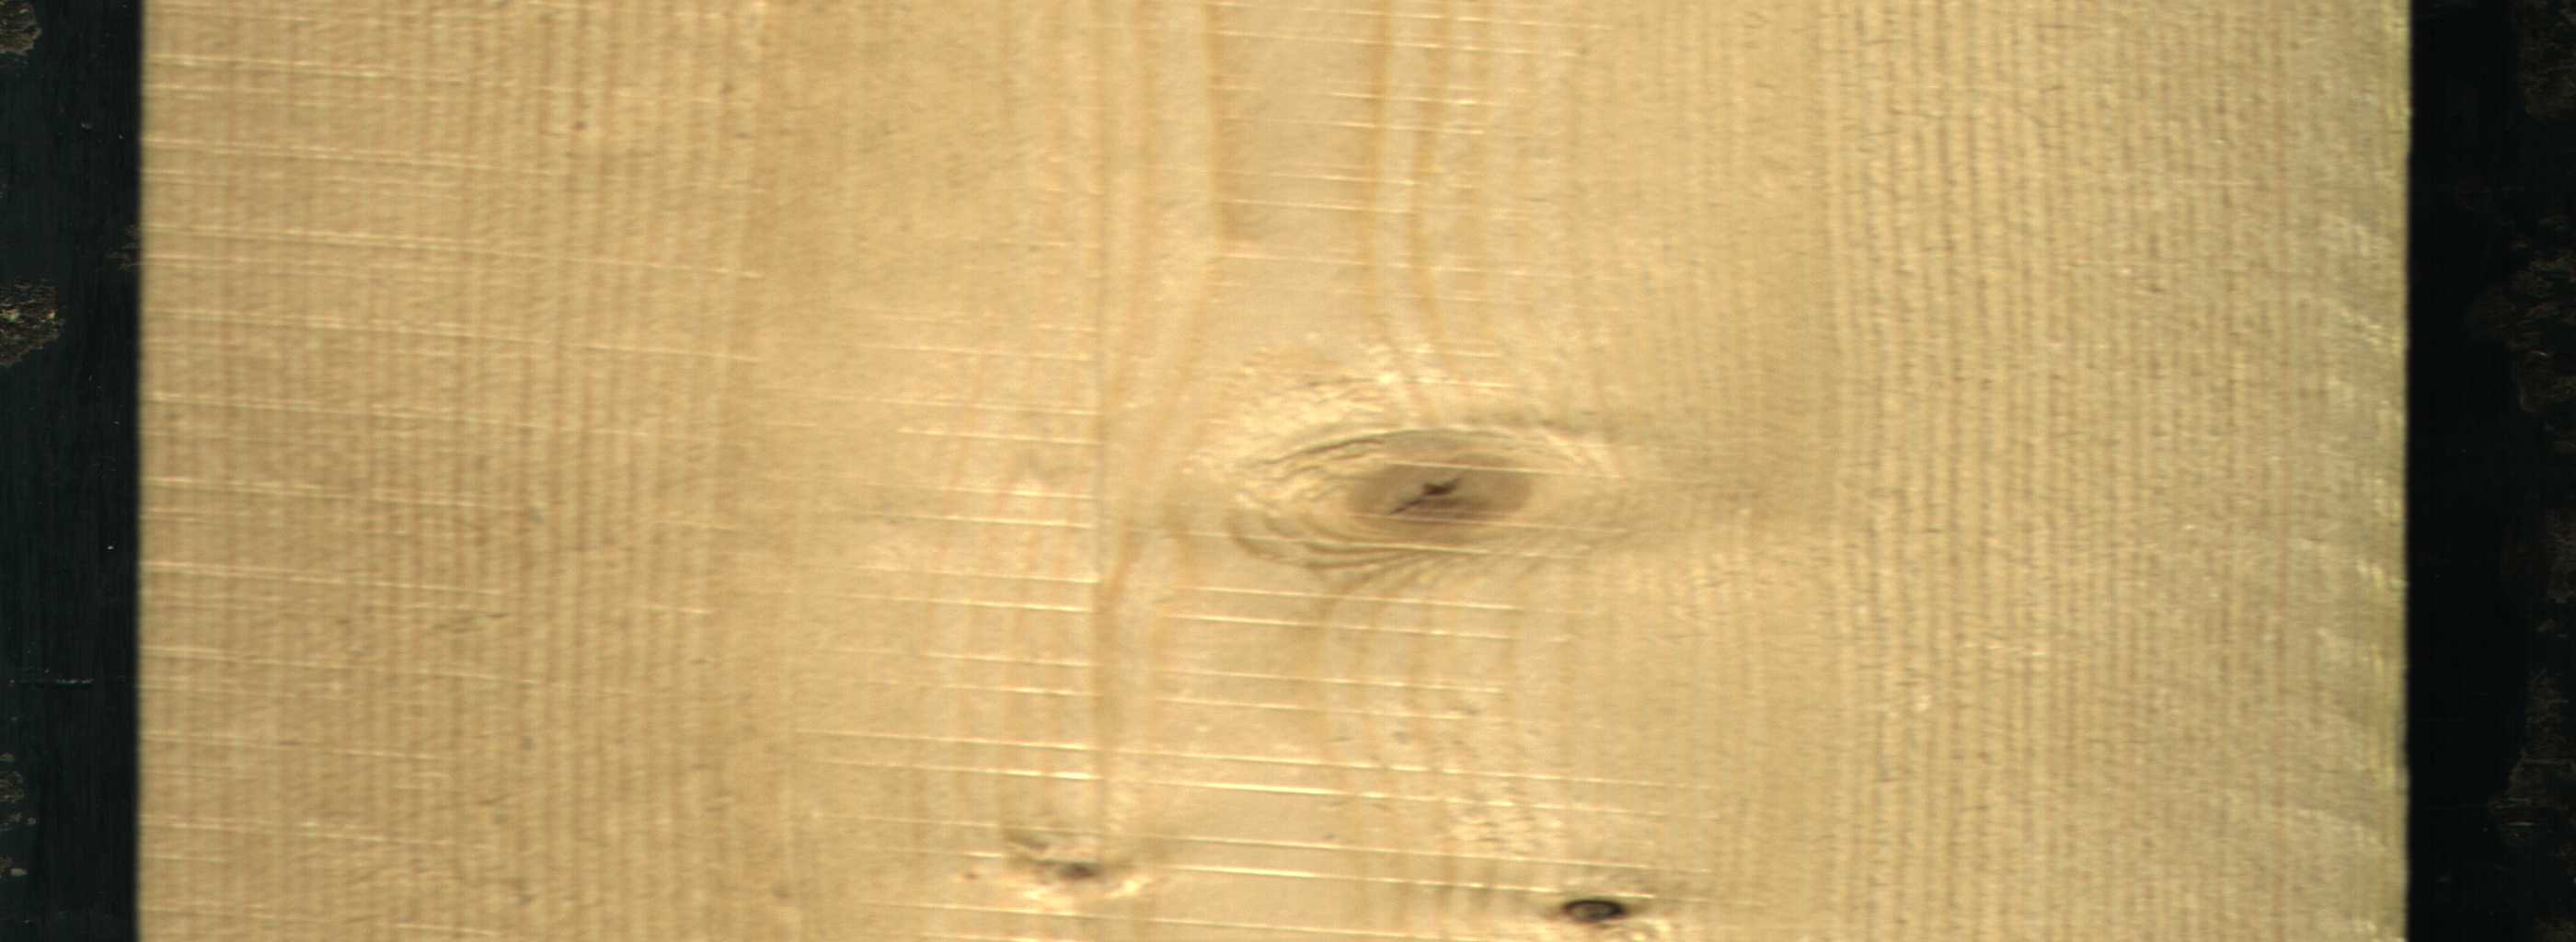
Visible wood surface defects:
Dead_Knot
Live_Knot
Live_Knot